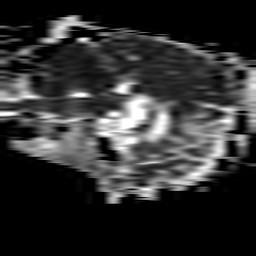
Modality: ADC
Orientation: sagittal
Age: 69
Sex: female
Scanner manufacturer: philips
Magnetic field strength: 3 T
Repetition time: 3.346 s
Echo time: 0.076 s